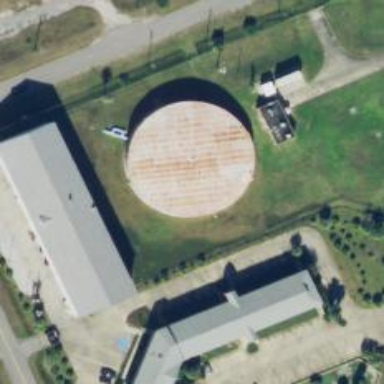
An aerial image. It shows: Building with storage tank.